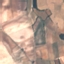
Land use / land cover: PermanentCrop